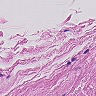
Metastatic tissue present: no